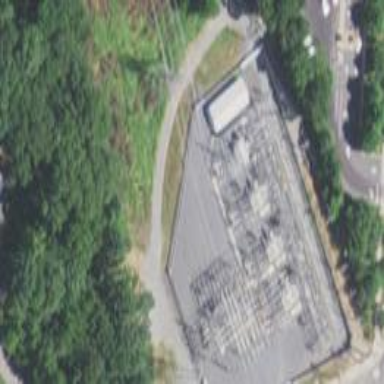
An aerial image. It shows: Distribution substation surrounded by fence.